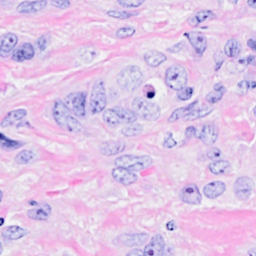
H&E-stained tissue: Breast